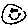
Label: smiley face